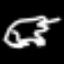
Label: frog